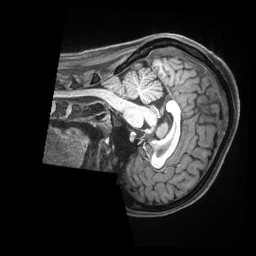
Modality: T1w
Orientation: sagittal
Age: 21
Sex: female
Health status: ill
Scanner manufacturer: siemens
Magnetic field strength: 3 T
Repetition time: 2.5 s
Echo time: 0.00181 s